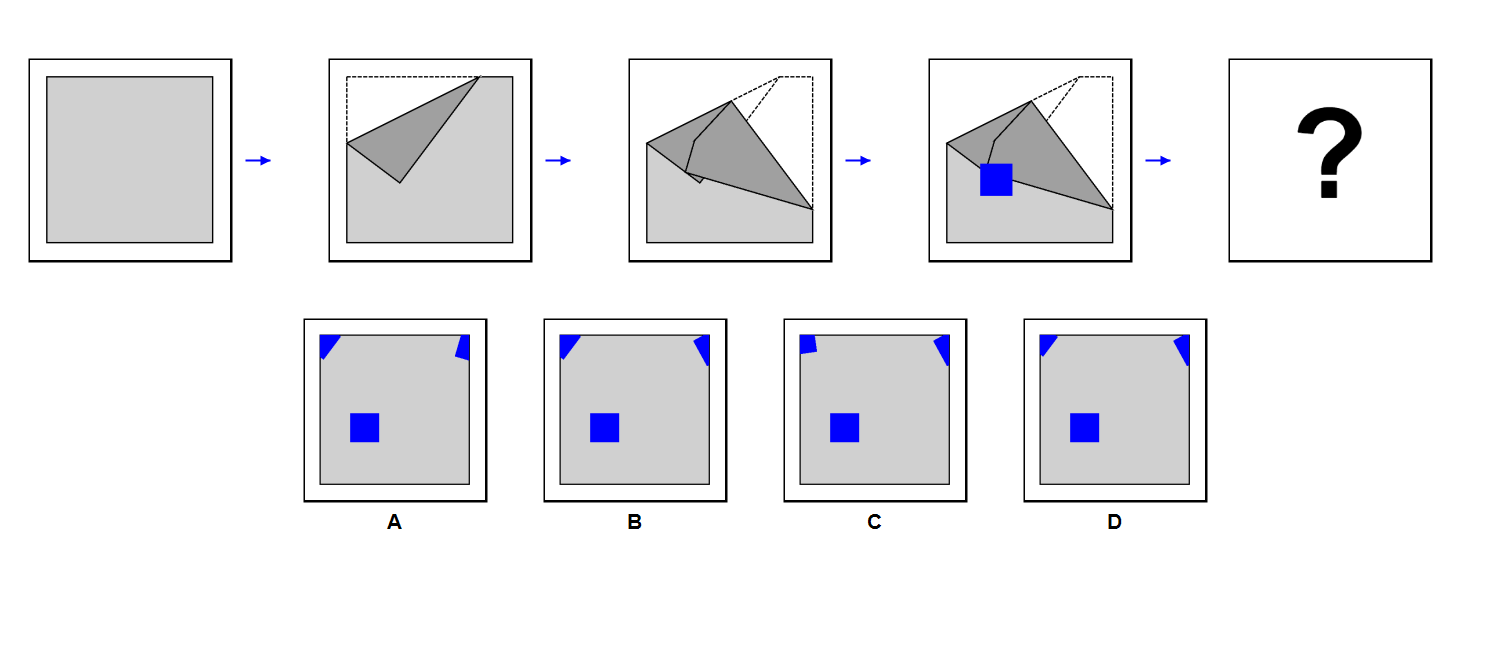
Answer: A